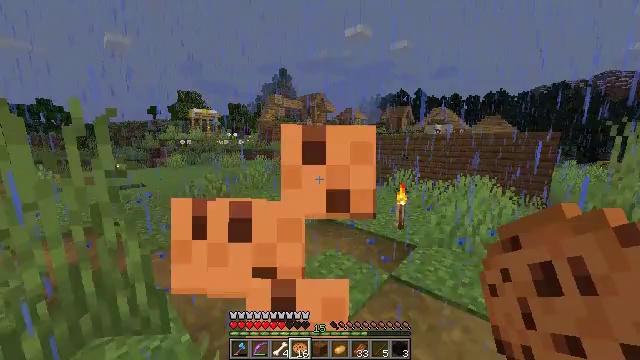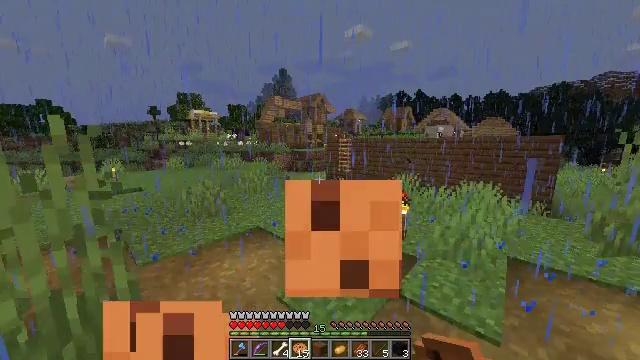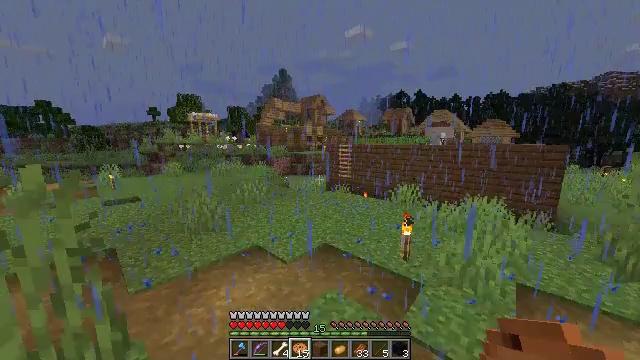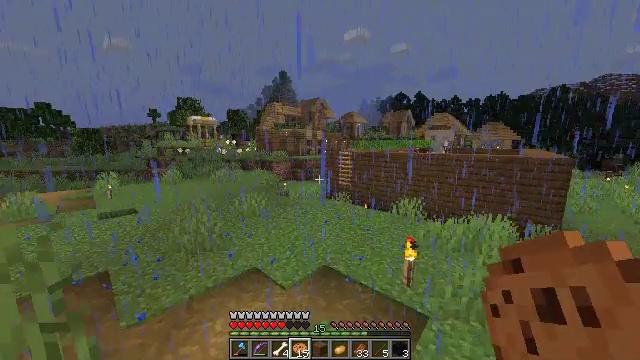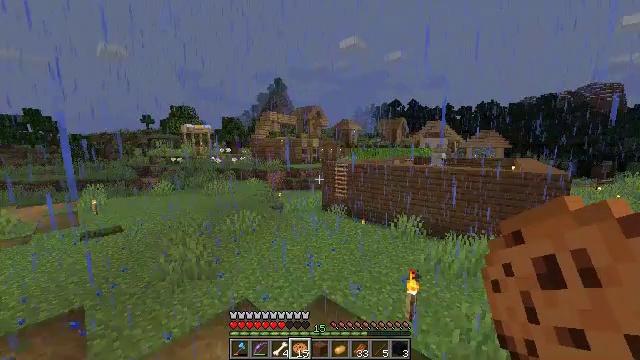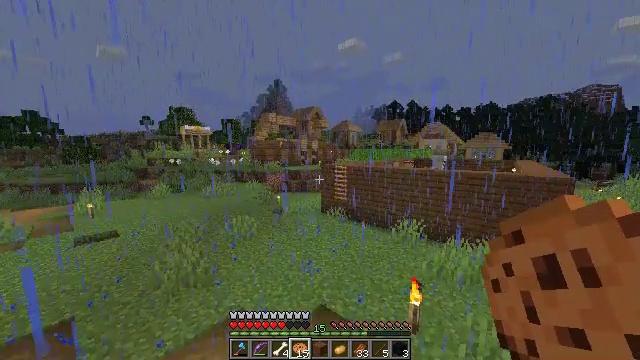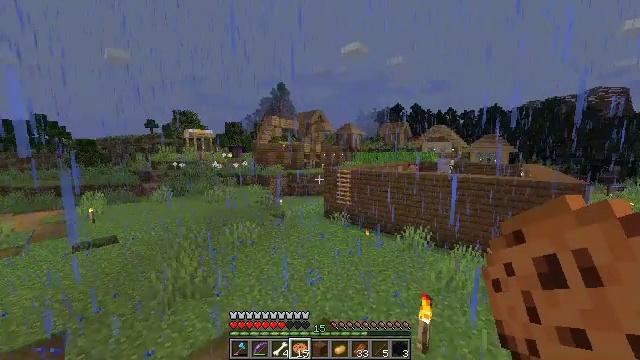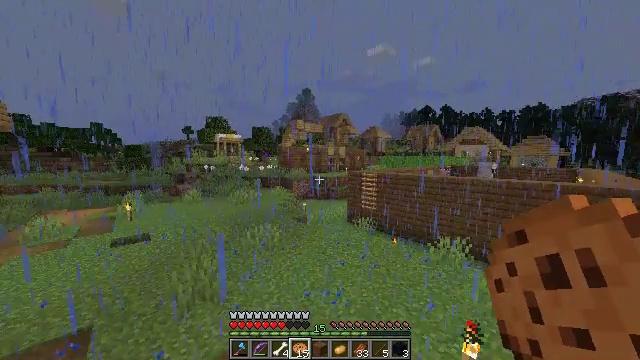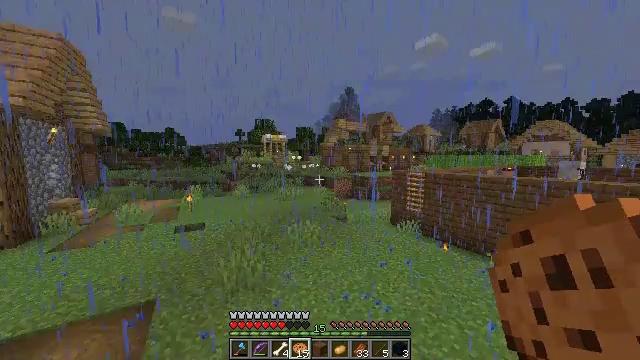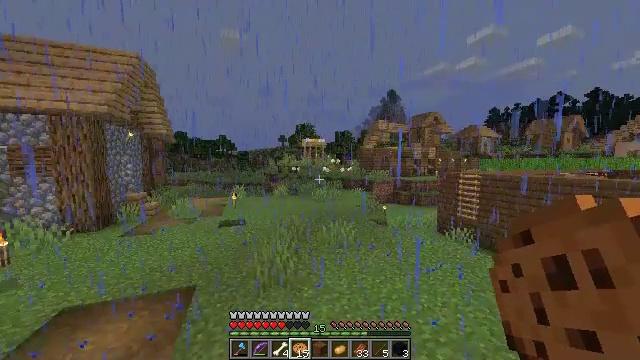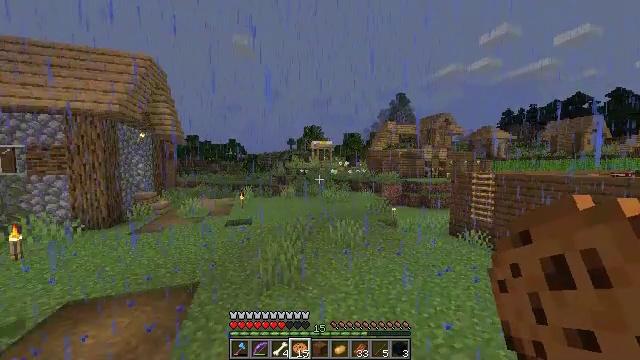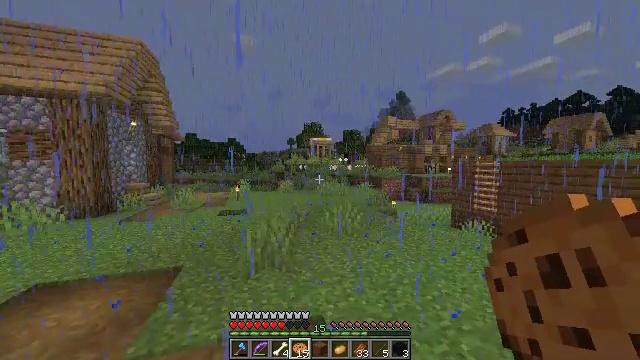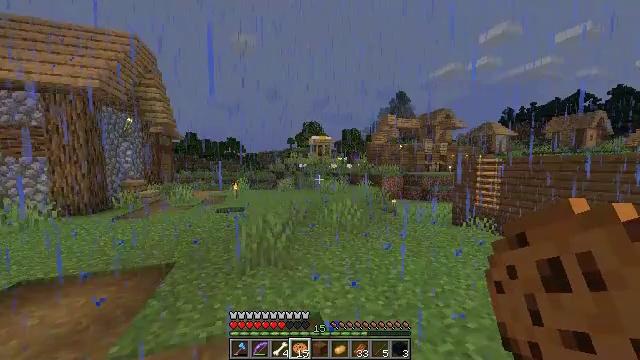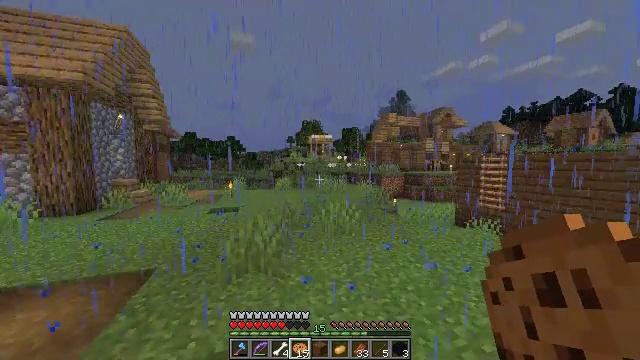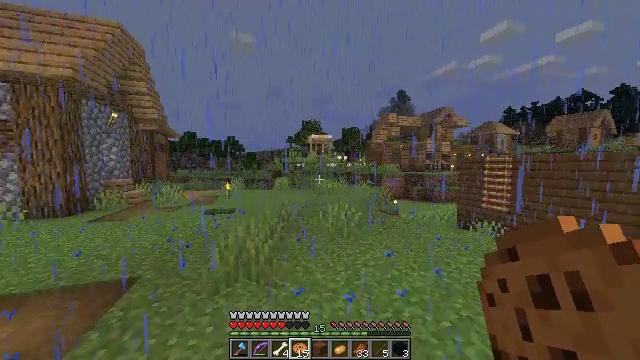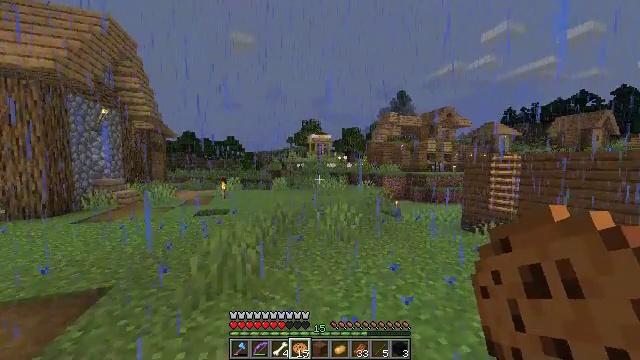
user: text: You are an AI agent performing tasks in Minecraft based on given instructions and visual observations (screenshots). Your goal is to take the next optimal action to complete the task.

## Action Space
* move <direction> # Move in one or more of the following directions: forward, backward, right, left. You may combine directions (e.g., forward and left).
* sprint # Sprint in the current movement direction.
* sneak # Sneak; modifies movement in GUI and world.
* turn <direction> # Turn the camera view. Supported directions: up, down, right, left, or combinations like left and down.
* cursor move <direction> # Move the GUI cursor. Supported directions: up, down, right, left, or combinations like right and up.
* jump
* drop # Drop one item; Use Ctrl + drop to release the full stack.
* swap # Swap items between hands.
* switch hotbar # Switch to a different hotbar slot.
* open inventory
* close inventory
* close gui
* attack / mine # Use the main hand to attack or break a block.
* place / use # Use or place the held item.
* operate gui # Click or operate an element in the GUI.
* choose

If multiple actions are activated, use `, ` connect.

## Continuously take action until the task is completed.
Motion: motion action
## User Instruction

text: Remove a cookie from the inventory.
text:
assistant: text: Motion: move forward, sprint, use / place, jump
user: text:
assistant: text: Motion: move forward, sprint, use / place, jump
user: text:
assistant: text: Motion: move forward, use / place, jump
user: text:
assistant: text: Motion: move forward, turn right and up, jump
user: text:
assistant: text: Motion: move forward
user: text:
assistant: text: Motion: move forward
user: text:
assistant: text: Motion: move forward, turn left and up
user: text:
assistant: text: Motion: move forward, turn left
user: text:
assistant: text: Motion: move forward, turn left and up
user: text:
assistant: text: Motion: move forward, turn left
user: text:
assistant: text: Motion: move forward
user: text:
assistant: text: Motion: move forward
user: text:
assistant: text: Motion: move forward
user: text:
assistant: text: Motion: move forward
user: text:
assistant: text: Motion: move forward
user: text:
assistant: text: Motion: move forward
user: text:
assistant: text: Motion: move forward
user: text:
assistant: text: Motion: move forward
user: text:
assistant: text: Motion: move forward, sprint
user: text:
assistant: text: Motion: move forward, sprint
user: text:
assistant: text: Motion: move forward, sprint
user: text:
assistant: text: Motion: move forward, sprint, drop
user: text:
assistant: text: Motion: move forward, sprint, drop
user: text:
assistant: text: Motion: move forward, sprint, drop
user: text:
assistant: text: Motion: move forward, sprint, drop
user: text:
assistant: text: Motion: move forward, turn right and down
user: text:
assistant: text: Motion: no_op